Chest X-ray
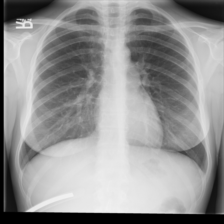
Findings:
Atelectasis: negative
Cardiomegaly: negative
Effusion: negative
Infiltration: negative
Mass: negative
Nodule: negative
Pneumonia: negative
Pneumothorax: negative
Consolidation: negative
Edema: negative
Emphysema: negative
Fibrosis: negative
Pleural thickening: negative
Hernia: negative